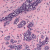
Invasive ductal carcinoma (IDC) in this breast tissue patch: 0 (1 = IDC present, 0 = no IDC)